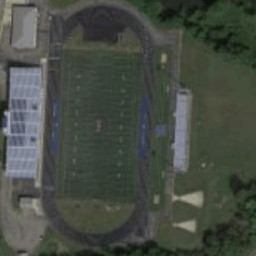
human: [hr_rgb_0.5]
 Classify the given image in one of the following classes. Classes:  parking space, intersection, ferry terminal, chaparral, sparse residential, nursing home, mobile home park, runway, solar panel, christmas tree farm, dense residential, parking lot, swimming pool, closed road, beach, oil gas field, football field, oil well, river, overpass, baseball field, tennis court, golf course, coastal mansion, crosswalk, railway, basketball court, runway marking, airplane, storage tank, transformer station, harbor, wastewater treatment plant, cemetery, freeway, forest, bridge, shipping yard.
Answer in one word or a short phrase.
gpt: football field